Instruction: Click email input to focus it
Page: traveler
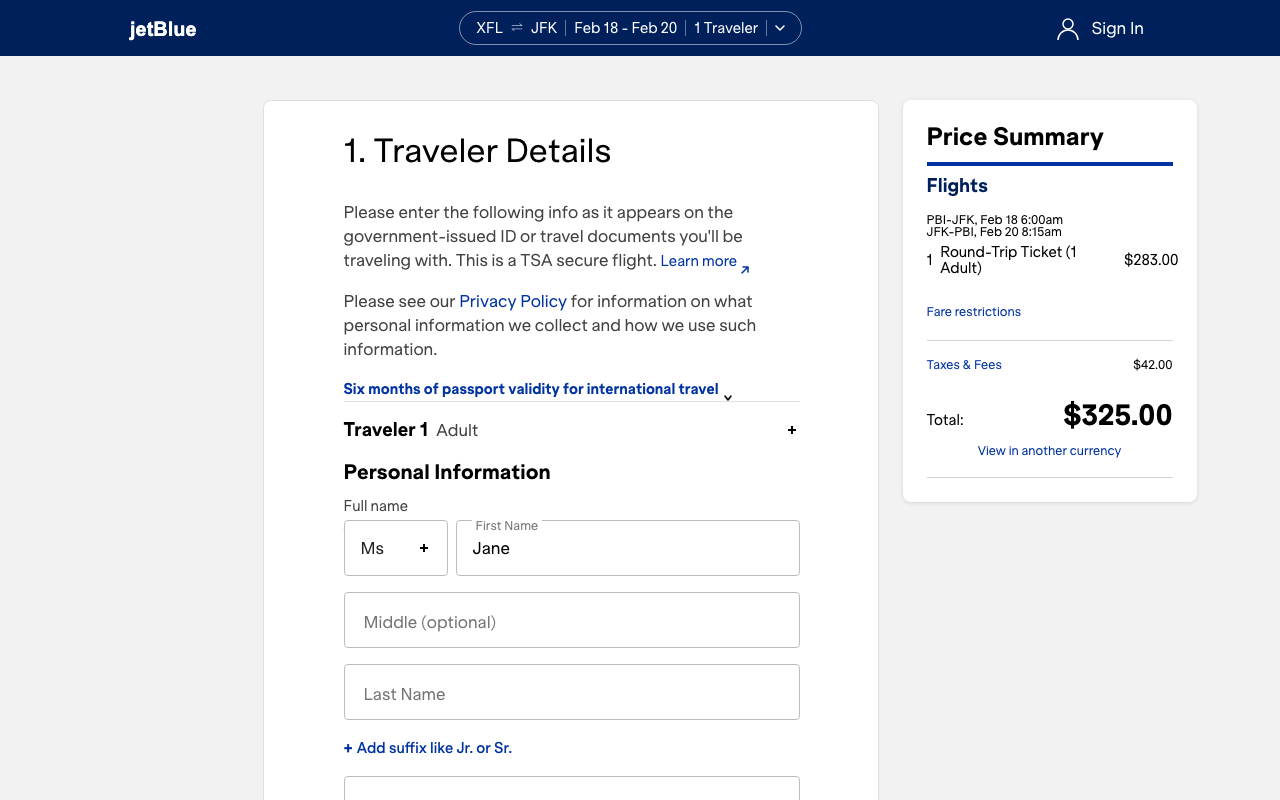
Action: click